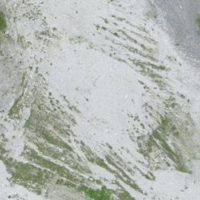
EUNIS habitat code: 31
Species observed at this site:
Rupicapra rupicapra